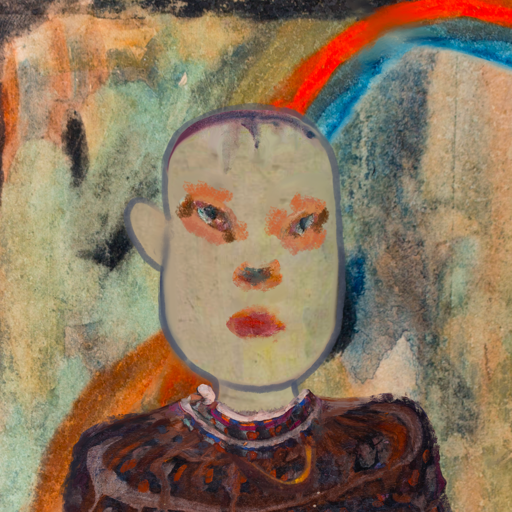
Background: Childish, Head And Neck Front: Hill_Girl, Face Front: Boggyland, Bust: Hypocrite, Hair Front: Blank, Head Accessory: Blank, Second Necklace: Comrade, Necklace: Hypocrite_1, Baby: Blank